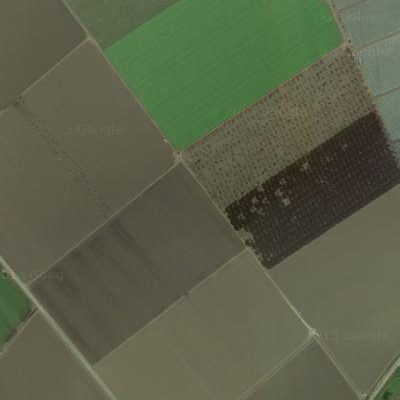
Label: Field